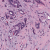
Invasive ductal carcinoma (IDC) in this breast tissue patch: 1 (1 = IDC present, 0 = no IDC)